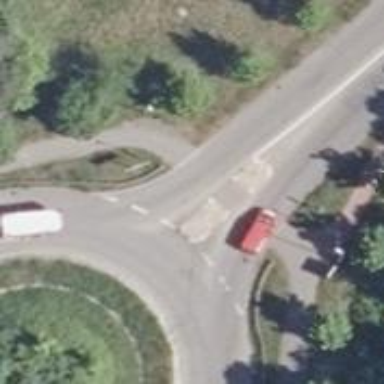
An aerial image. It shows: Uncontrolled crossing with central island on the road.